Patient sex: M
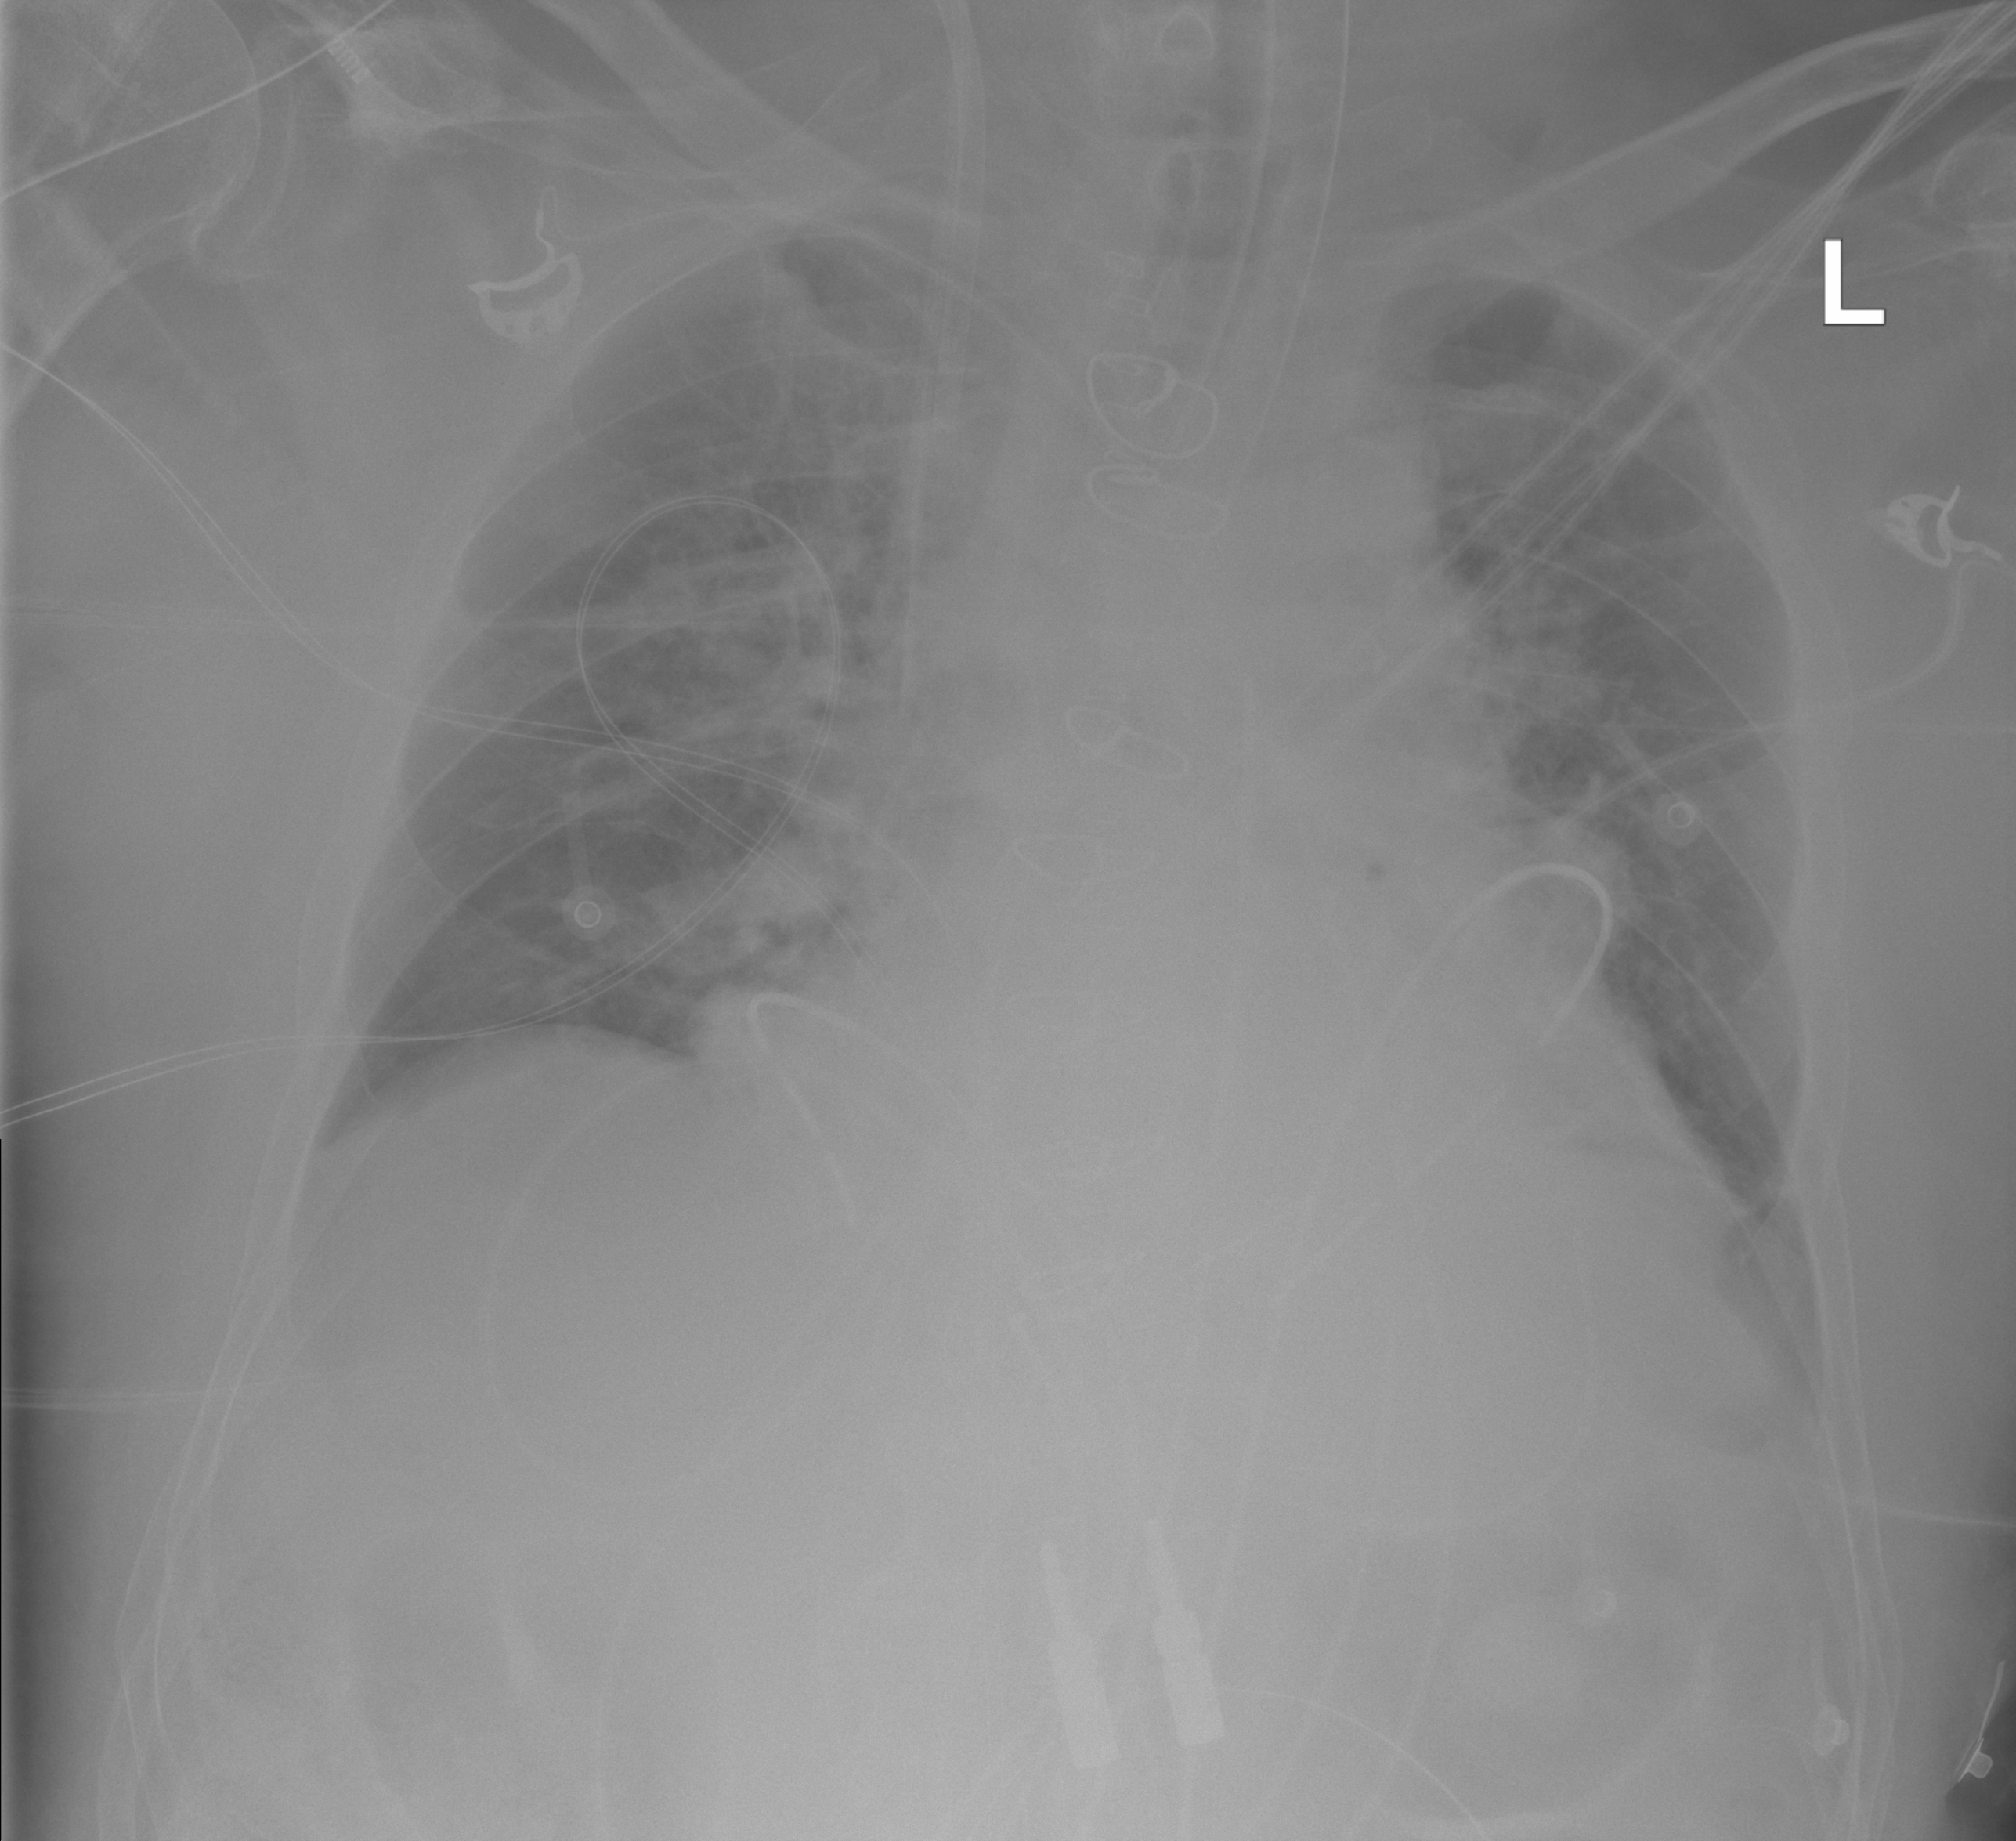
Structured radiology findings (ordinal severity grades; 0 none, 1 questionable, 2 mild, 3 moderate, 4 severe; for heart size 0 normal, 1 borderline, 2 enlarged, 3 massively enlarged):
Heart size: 1
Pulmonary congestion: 0
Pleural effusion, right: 0
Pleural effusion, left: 0
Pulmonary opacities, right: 0
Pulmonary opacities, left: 0
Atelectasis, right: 0
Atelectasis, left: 0